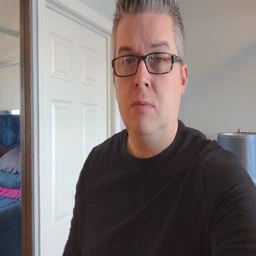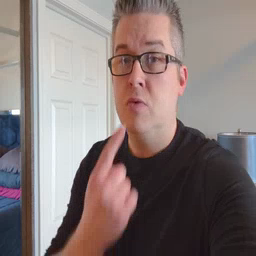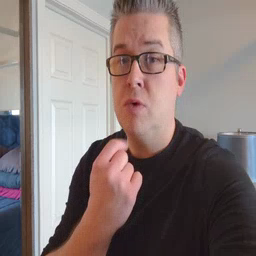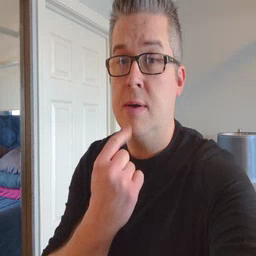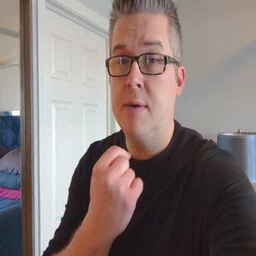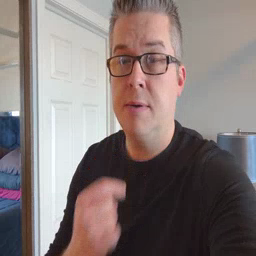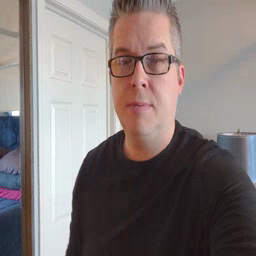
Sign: red